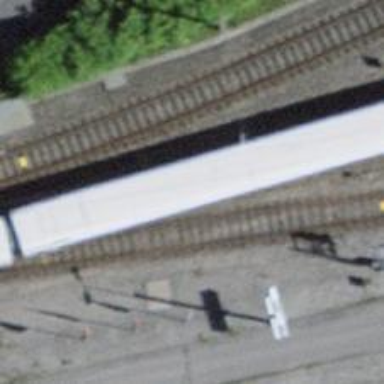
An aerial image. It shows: Railway switch.